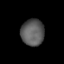
Tissue: lung
Cell type: Endothelial cells
Senescence score: 0.5632
Nuclear area (px): 602
Mean DAPI intensity: 91.385